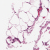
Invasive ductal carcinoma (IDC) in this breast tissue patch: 0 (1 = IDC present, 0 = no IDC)